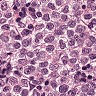
Metastatic tissue present: yes